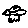
Label: bird